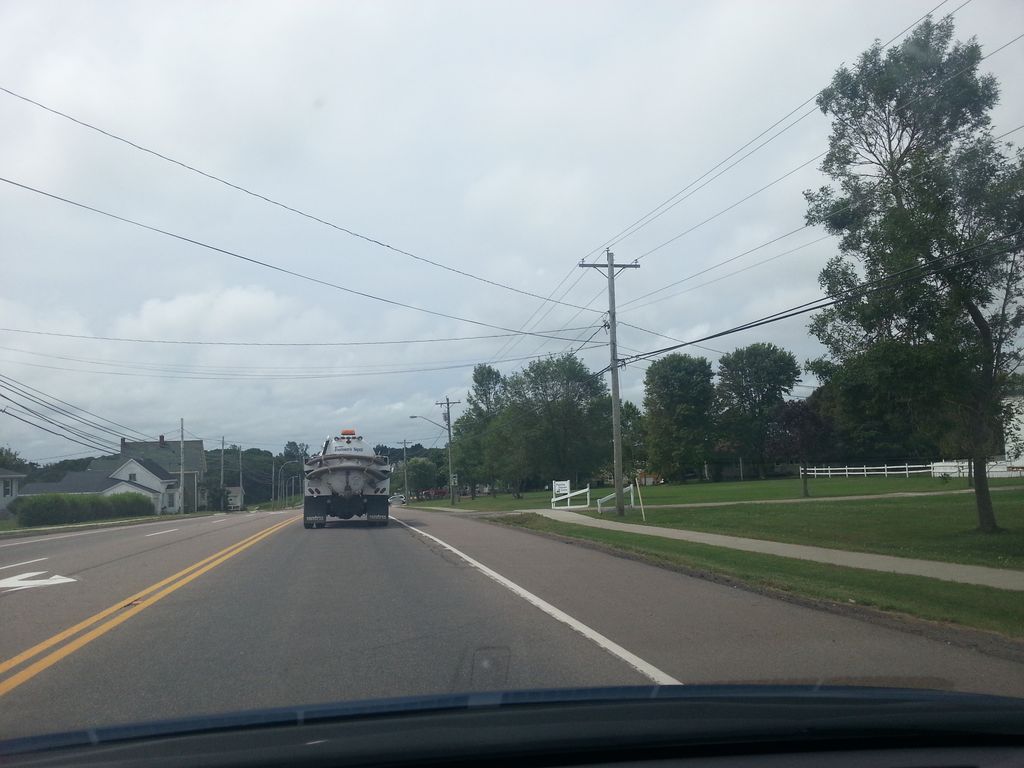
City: charlottetown